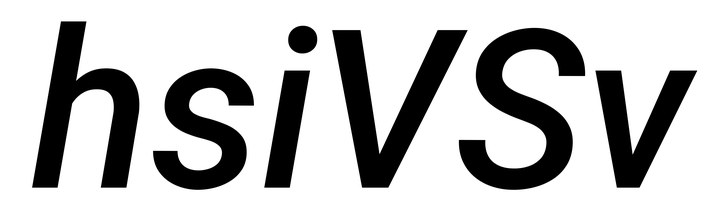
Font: Roboto-Italic_Medium_Italic